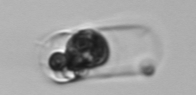
Label: Guinardia_delicatula_TAG_internal_parasite